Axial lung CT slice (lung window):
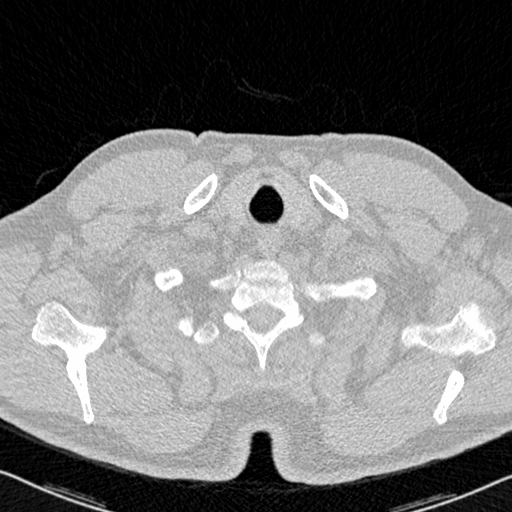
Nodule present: no